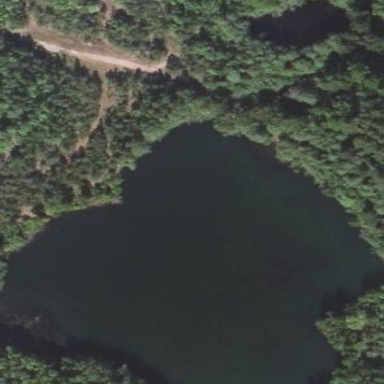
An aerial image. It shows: Pond with natural water.